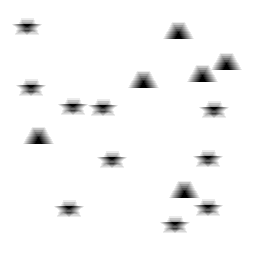
Squares: 0
Triangles: 6
Stars: 10
Total shapes: 16